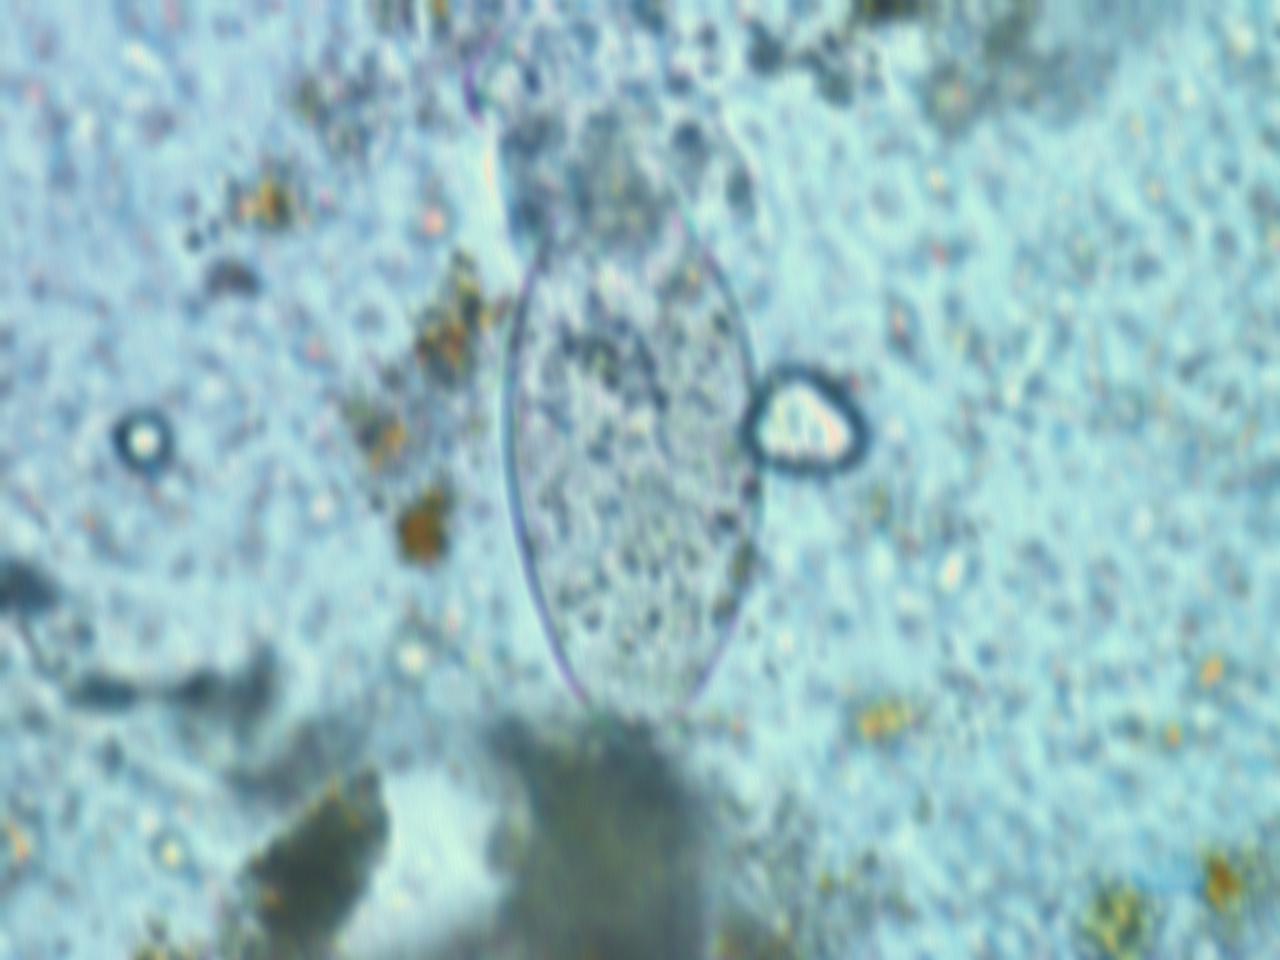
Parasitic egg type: Fasciolopsis buski